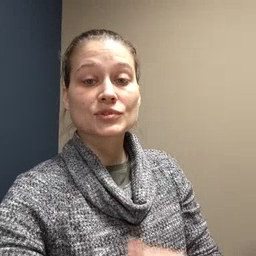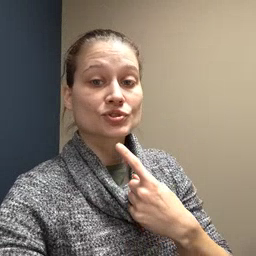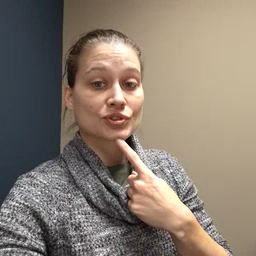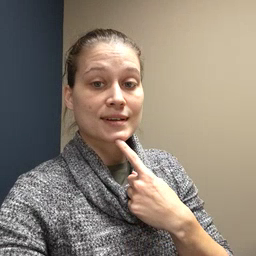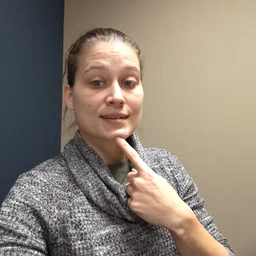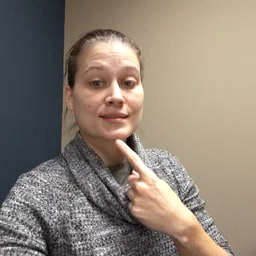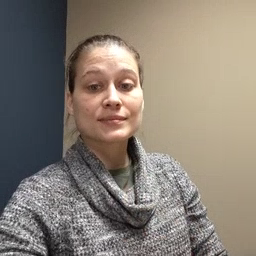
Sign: chin